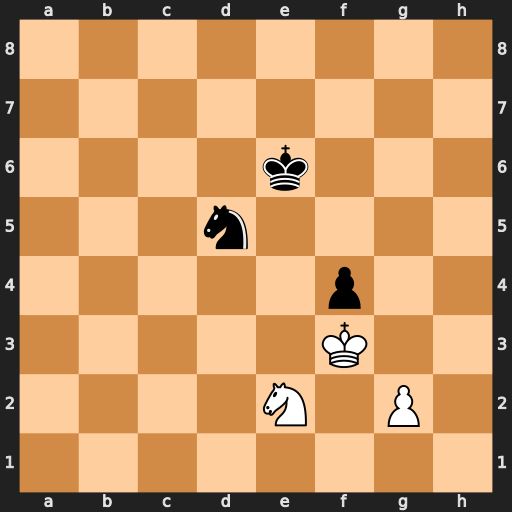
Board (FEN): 8/8/4k3/3n4/5p2/5K2/4N1P1/8
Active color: w
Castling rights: -
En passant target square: -
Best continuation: Nxf4+ Nxf4 Kxf4